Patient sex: M
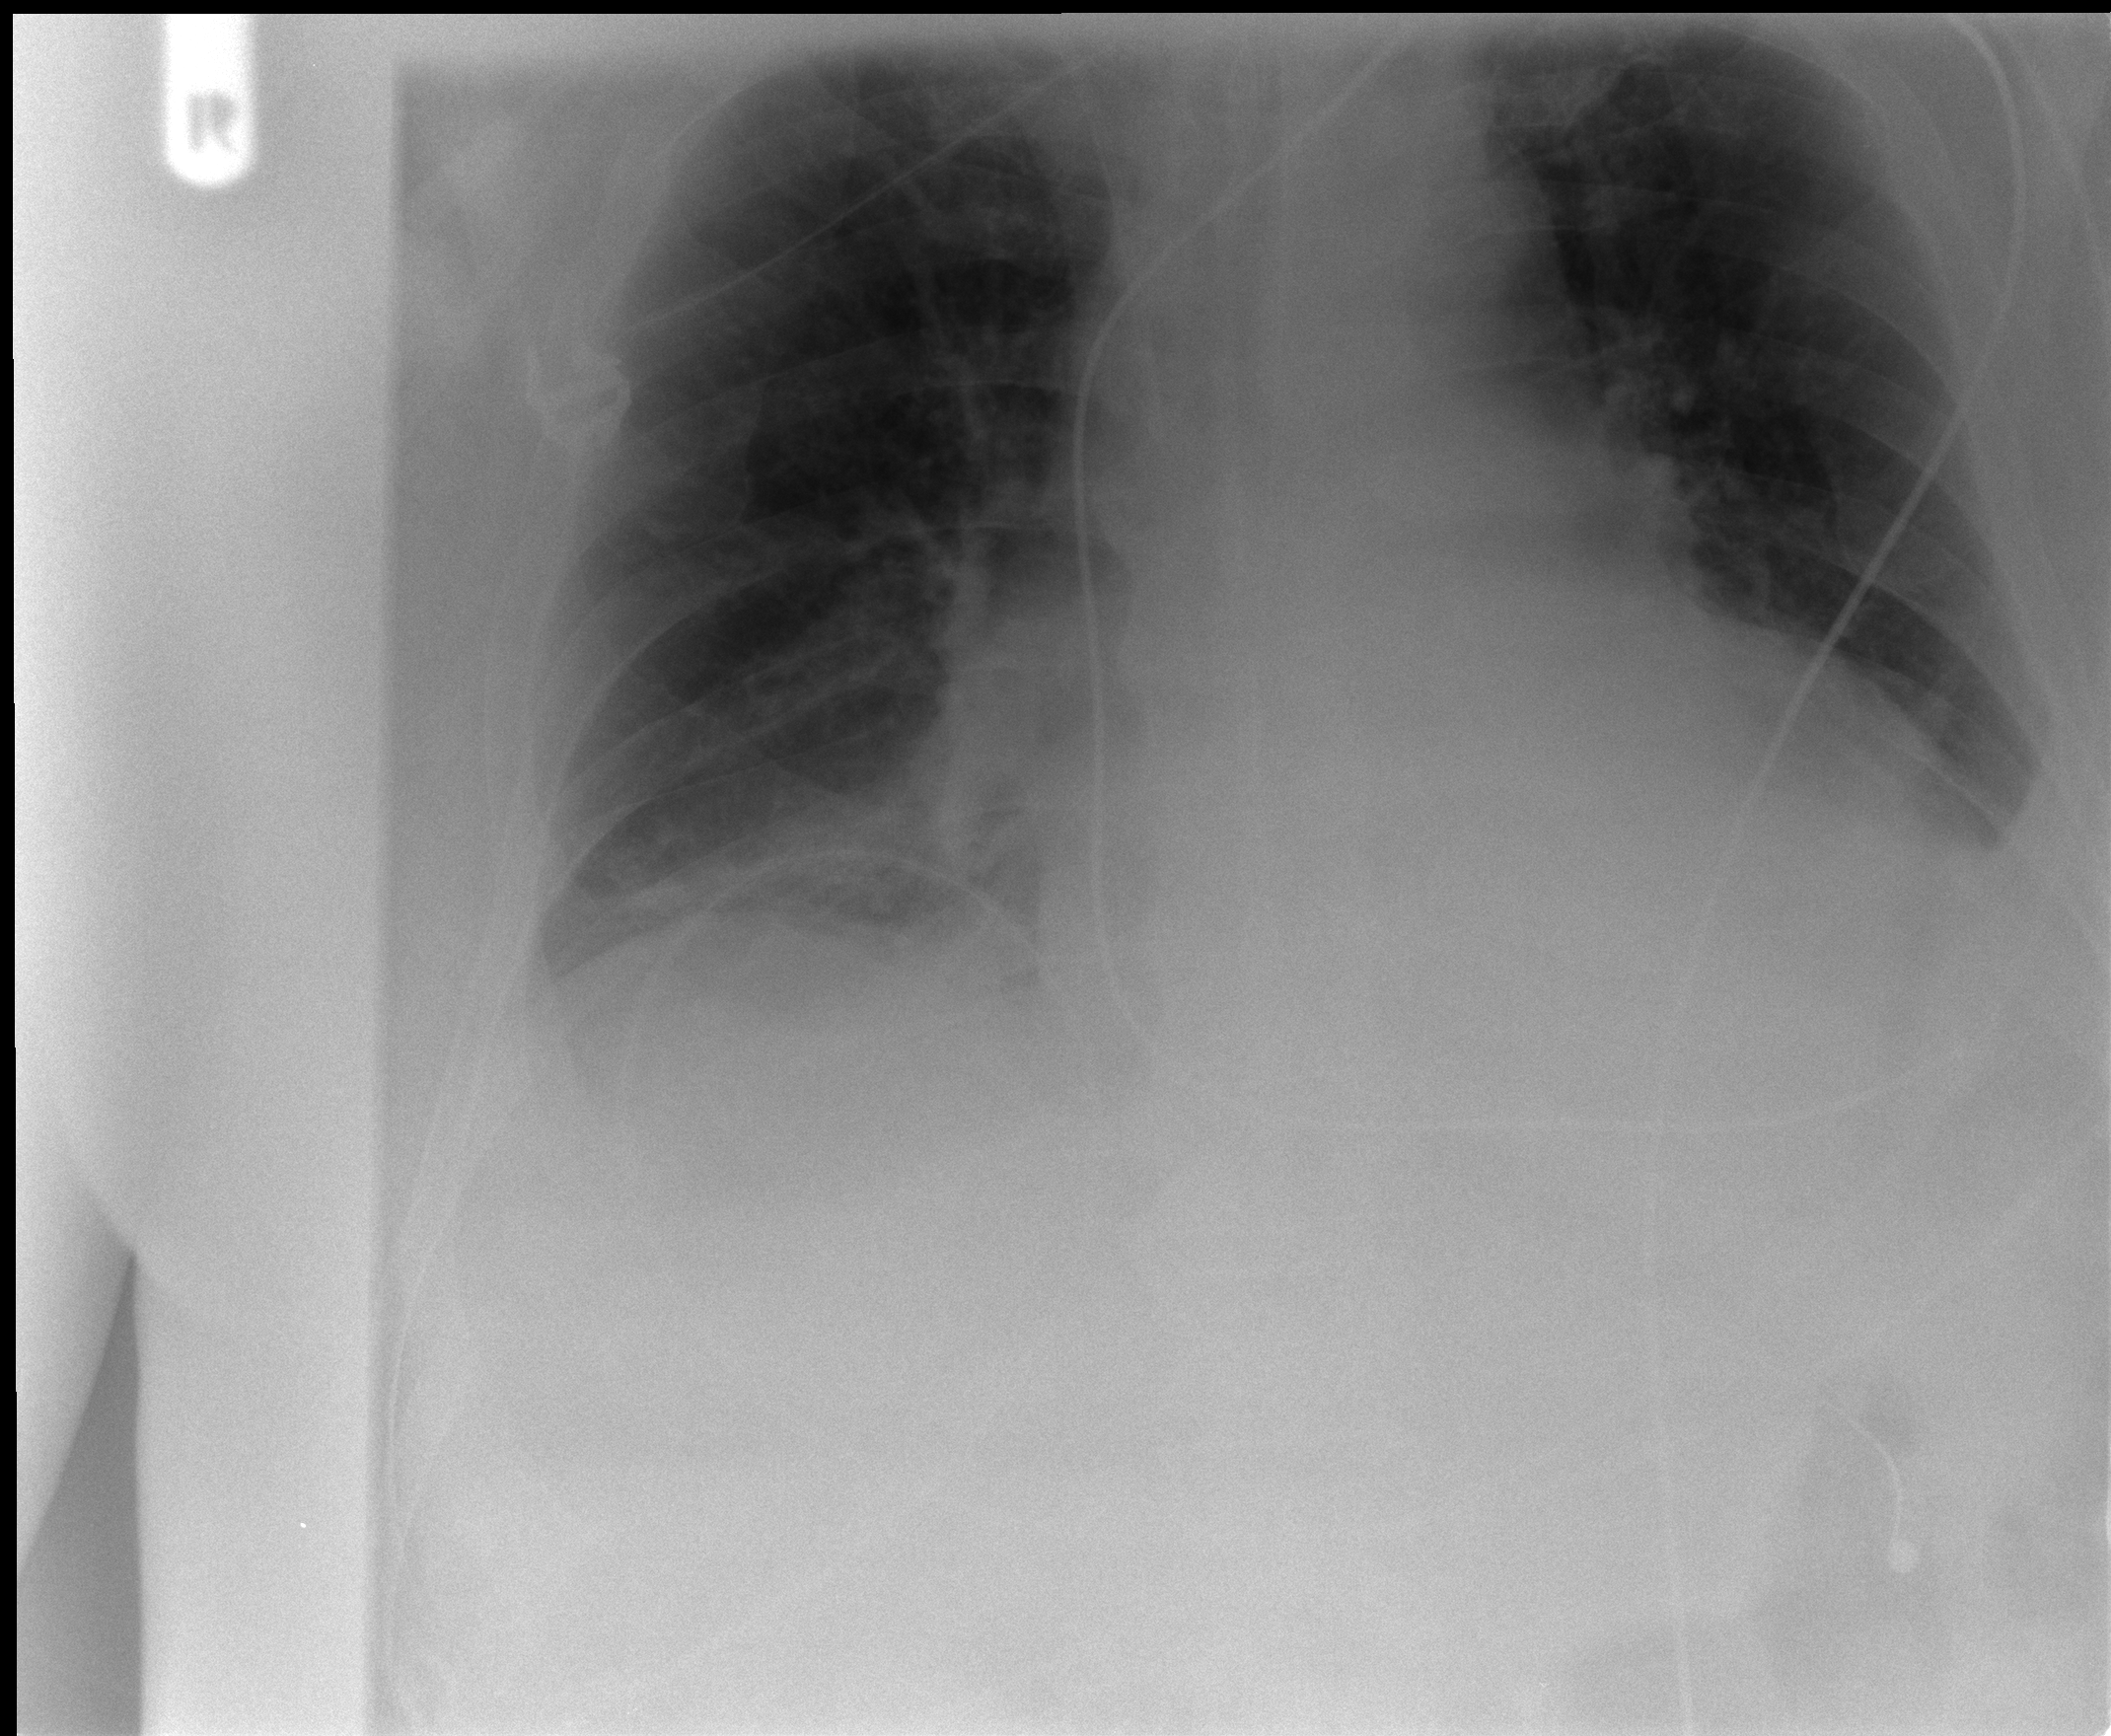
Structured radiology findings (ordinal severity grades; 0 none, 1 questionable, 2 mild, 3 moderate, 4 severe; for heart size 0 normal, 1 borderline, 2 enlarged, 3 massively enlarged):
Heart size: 2
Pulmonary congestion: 2
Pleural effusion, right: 0
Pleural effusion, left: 2
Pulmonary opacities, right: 1
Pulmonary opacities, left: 0
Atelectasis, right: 2
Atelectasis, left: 1